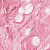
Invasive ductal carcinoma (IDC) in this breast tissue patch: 0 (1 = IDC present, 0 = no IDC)